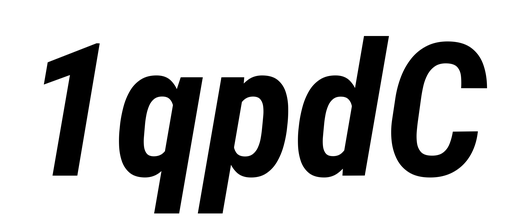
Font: Roboto-Italic_Condensed_Bold_Italic